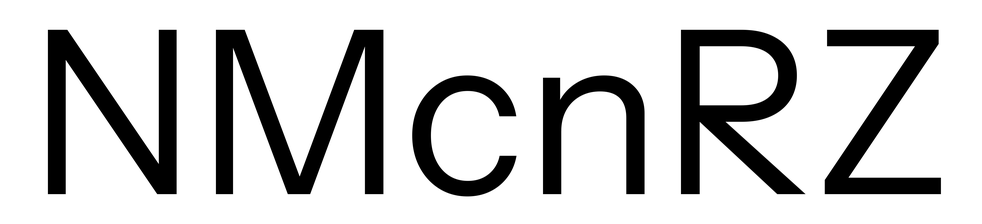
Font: InstrumentSans_Regular